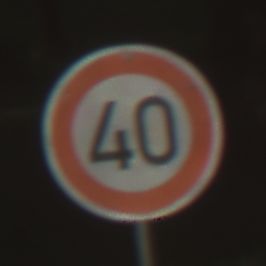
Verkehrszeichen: Geschwindigkeit40
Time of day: MorningAfternoon
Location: Outdoor (Nature)
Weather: Clear
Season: NotSpecified
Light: Natural